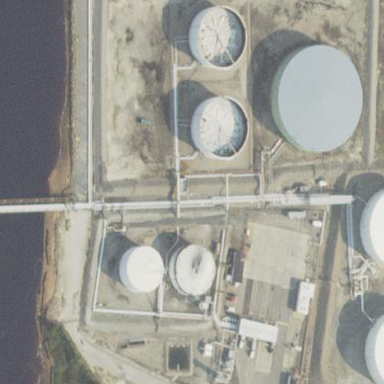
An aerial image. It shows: Industrial area designated as petroleum terminal.